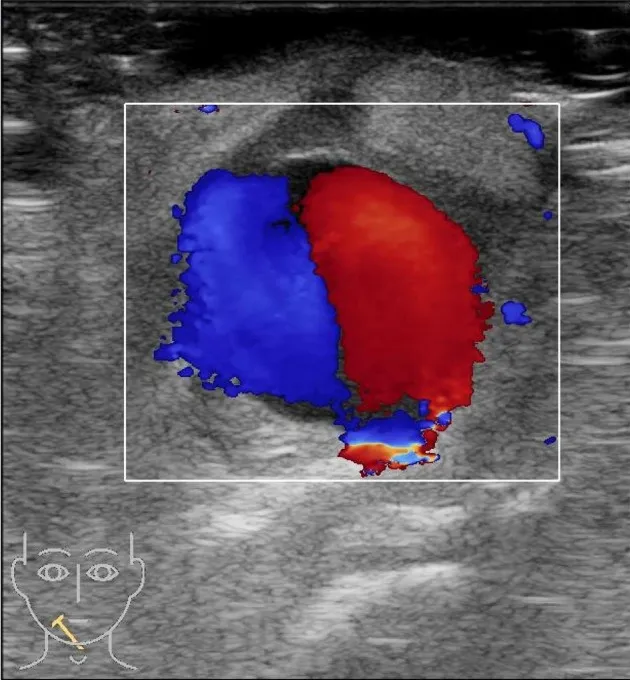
A color Doppler ultrasound of the right cheek. The red and blue blood flow signals are shown as "yin and yang sign".
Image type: radiology (ultrasound)